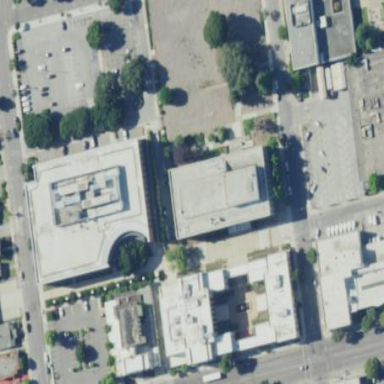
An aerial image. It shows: Courthouse.